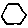
Label: hexagon